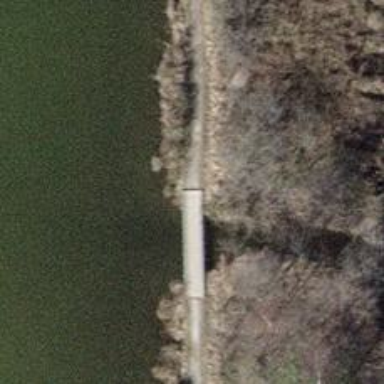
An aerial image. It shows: Footway on bridge.